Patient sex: M
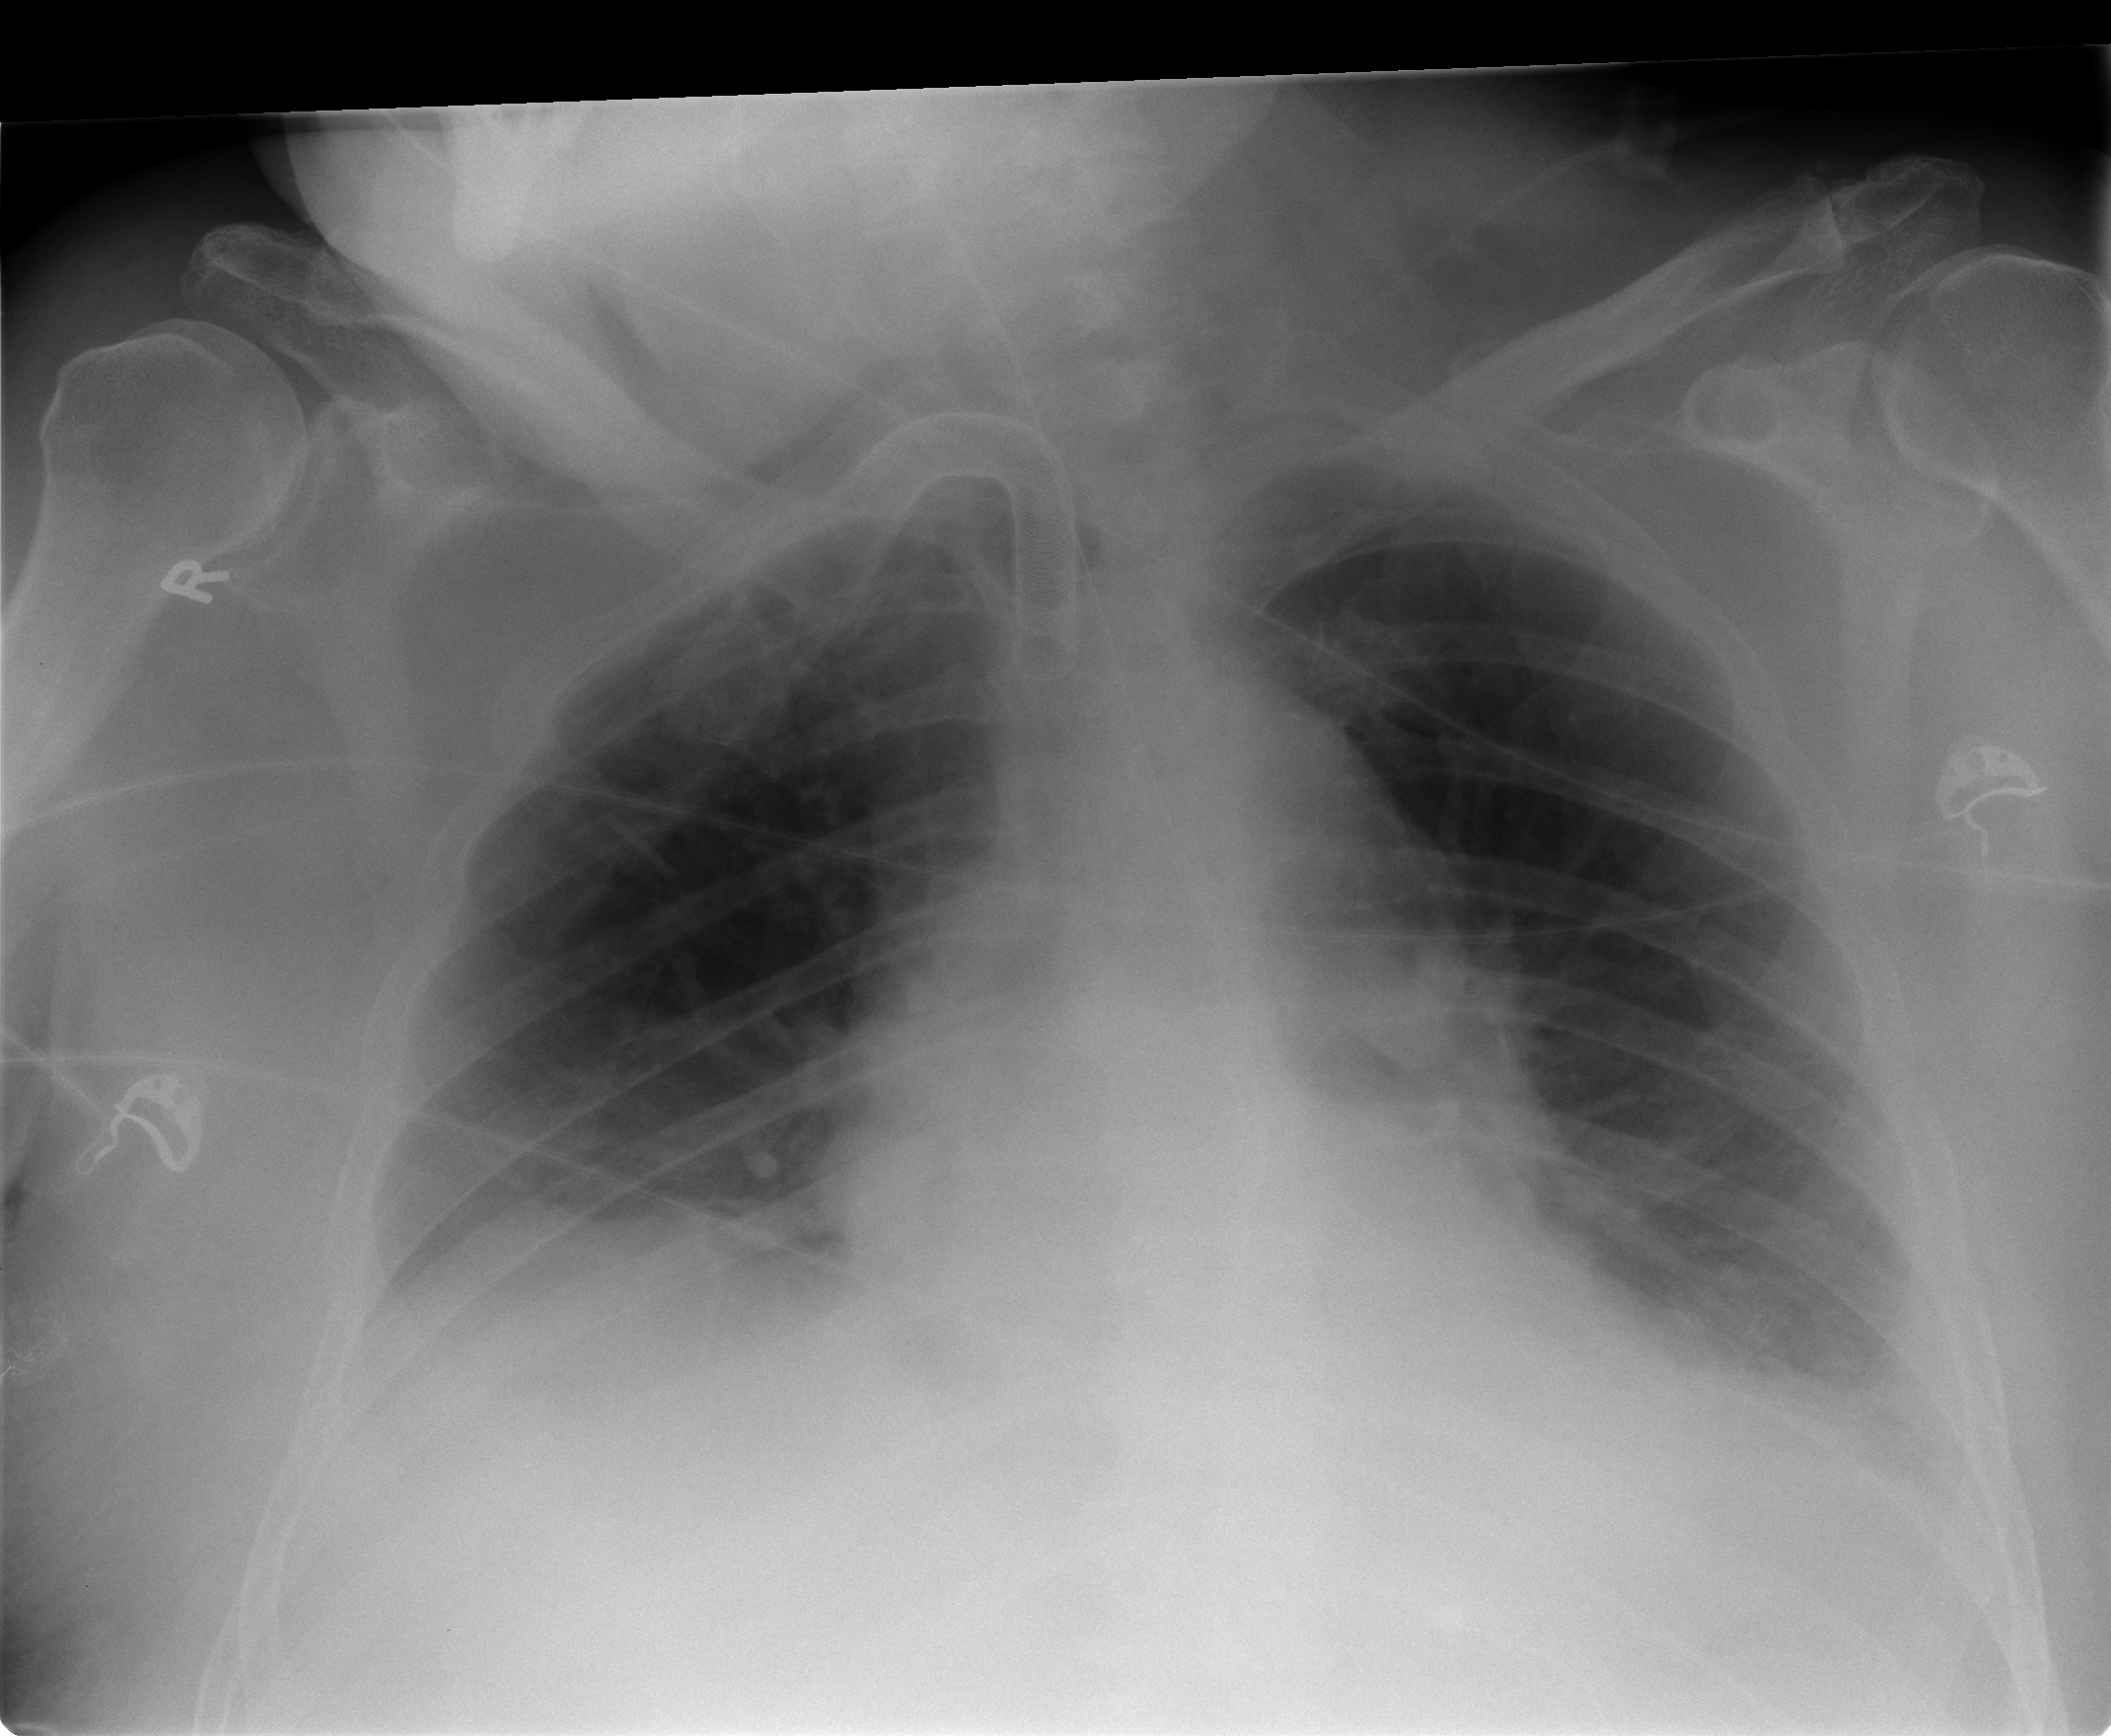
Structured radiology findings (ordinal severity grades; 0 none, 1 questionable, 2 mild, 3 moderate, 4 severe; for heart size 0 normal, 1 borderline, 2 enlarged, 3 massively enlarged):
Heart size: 1
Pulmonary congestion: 2
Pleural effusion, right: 3
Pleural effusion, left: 3
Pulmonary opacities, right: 0
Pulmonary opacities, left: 0
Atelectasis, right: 2
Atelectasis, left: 2